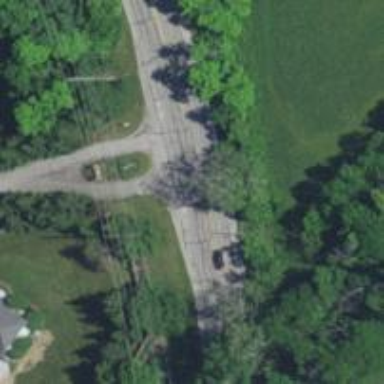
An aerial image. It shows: Secondary road.